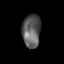
Tissue: skin
Cell type: Epithelial cells
Senescence score: 0.2452
Nuclear area (px): 597
Mean DAPI intensity: 92.374